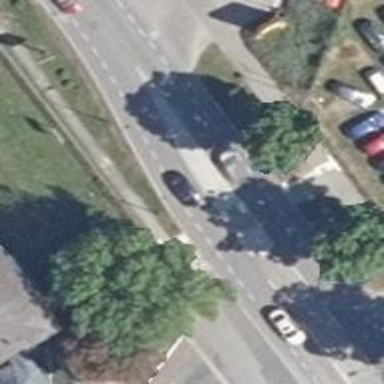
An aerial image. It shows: Primary highway with asphalt surface and designated lane for cyclists.